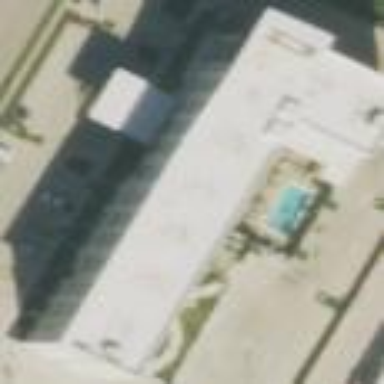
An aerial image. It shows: Hotel building.